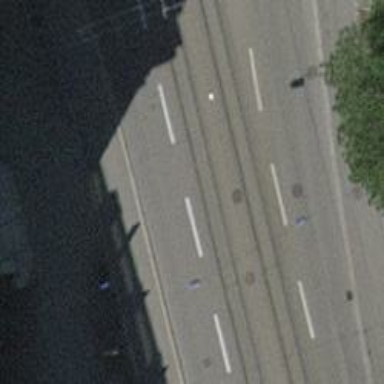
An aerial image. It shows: Primary road with asphalt surface. There are separate sidewalks on both sides. The road has tram rails embedded in it.